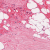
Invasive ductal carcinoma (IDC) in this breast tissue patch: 0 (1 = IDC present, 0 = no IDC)